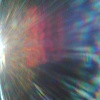
Label: sunburn